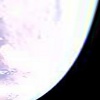
Label: sunburn